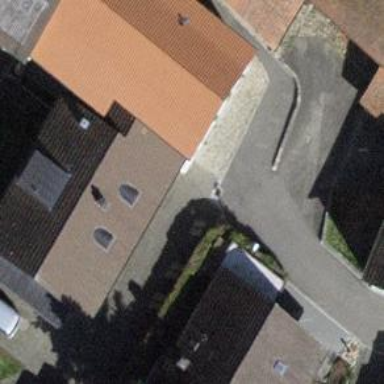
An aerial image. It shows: Alleyway designated as service road.